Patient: sex F, age 59
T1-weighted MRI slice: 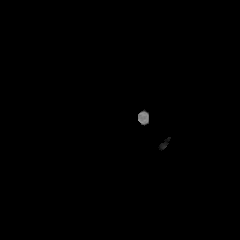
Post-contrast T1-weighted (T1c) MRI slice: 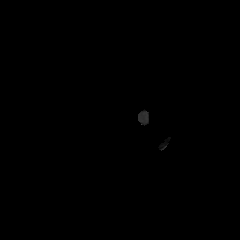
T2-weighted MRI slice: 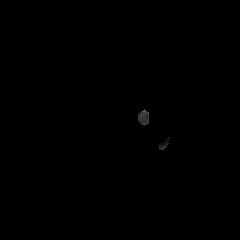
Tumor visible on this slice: no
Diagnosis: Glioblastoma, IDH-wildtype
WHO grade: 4